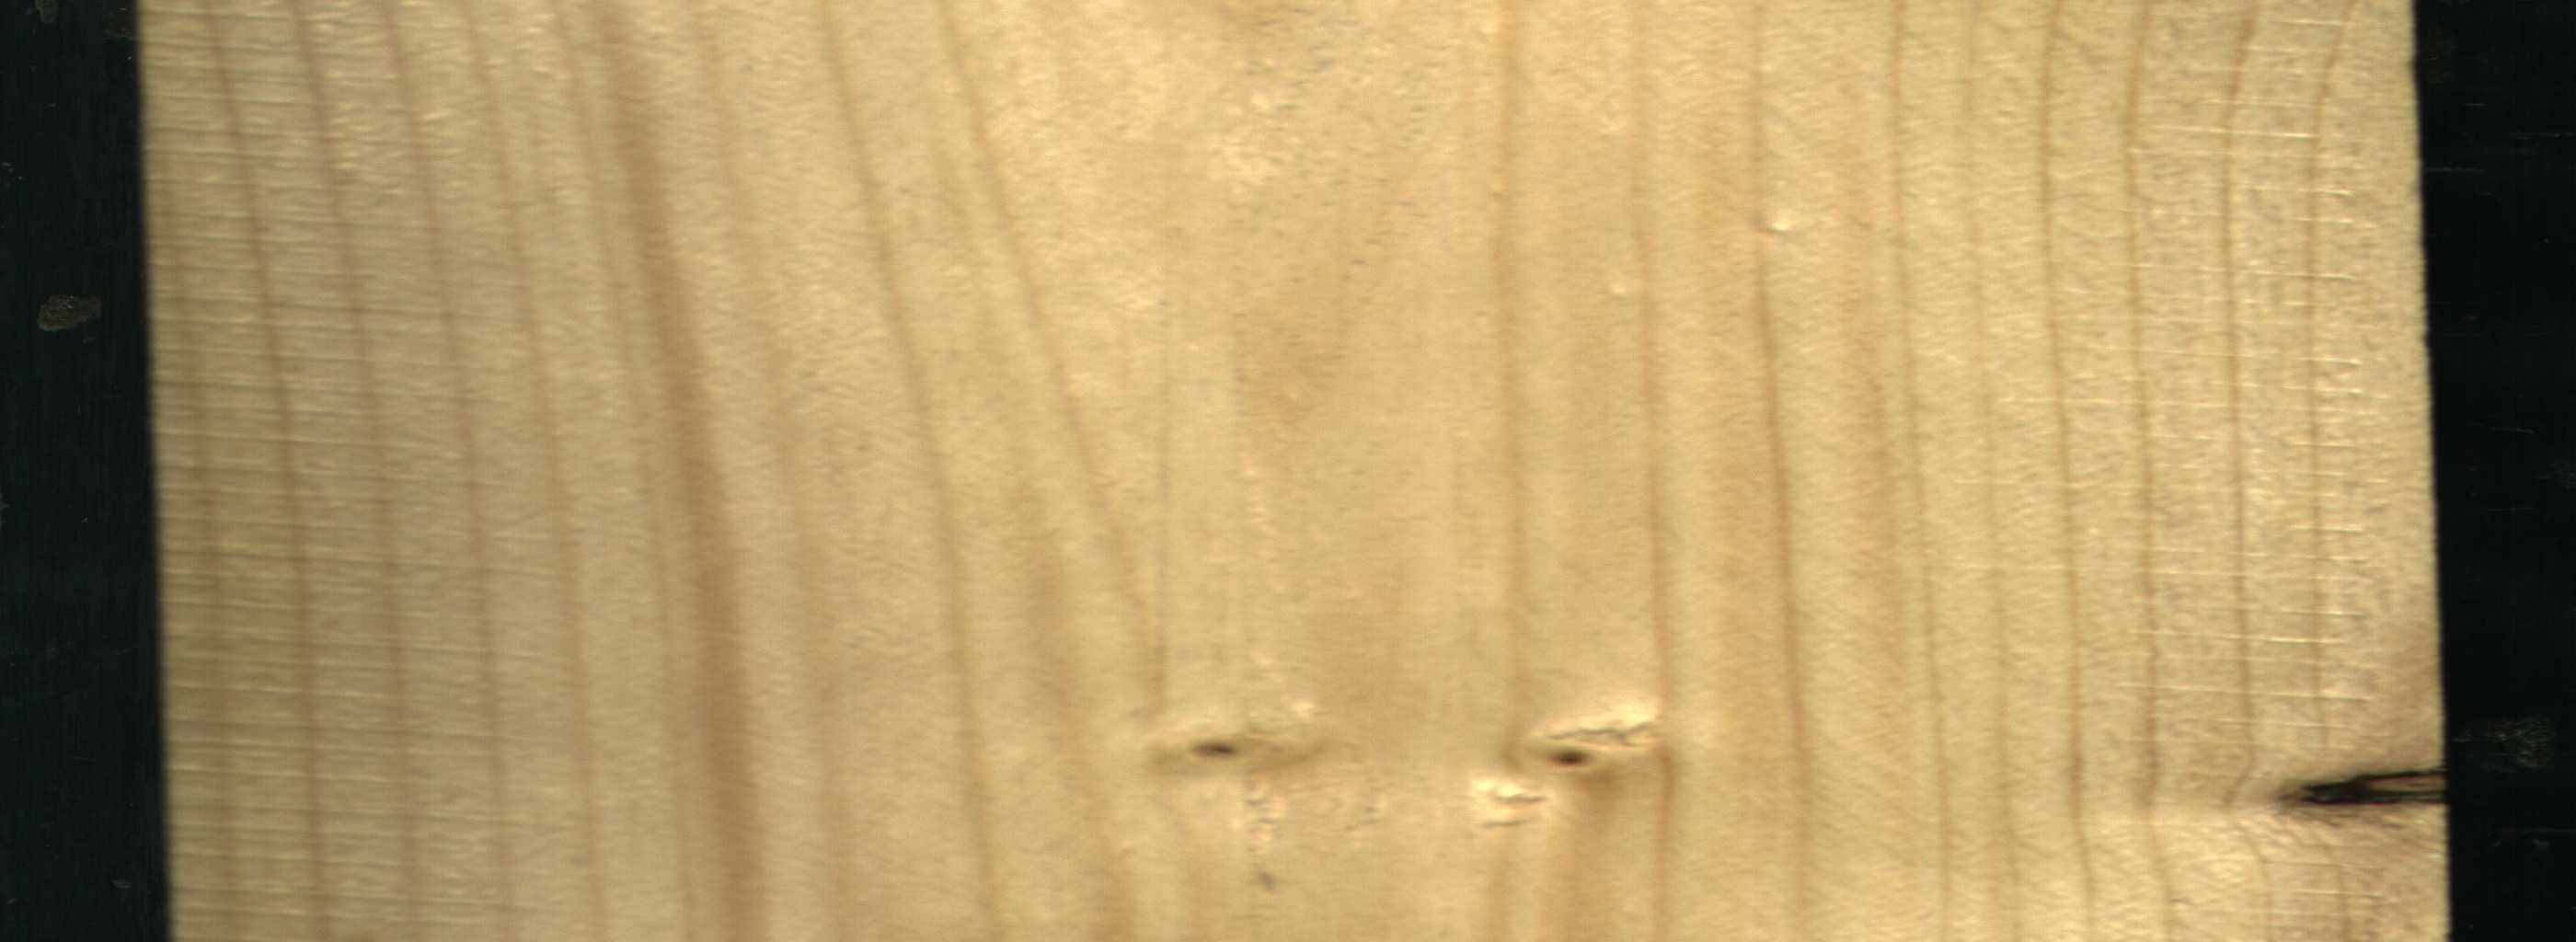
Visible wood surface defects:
Dead_Knot
Live_Knot
Live_Knot